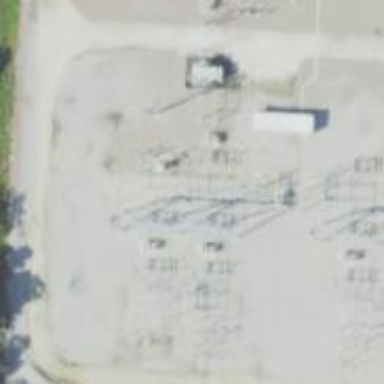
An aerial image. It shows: Switch for power supply.